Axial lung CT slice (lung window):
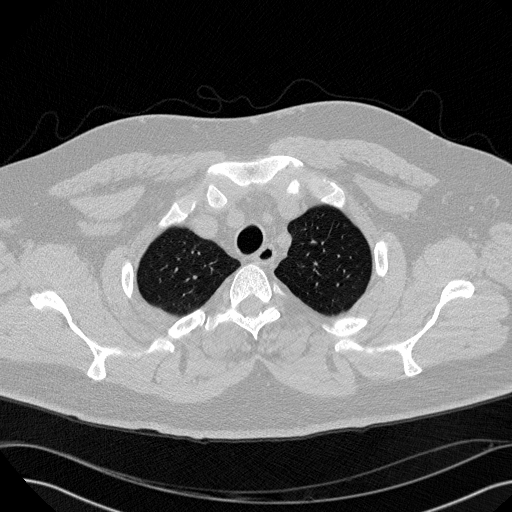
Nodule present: no